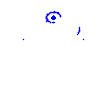
Particle: pion